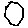
Label: hexagon